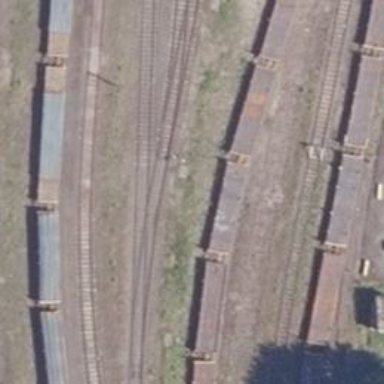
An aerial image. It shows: Railway switch.